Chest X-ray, PA view. Patient: 59 years old, sex M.
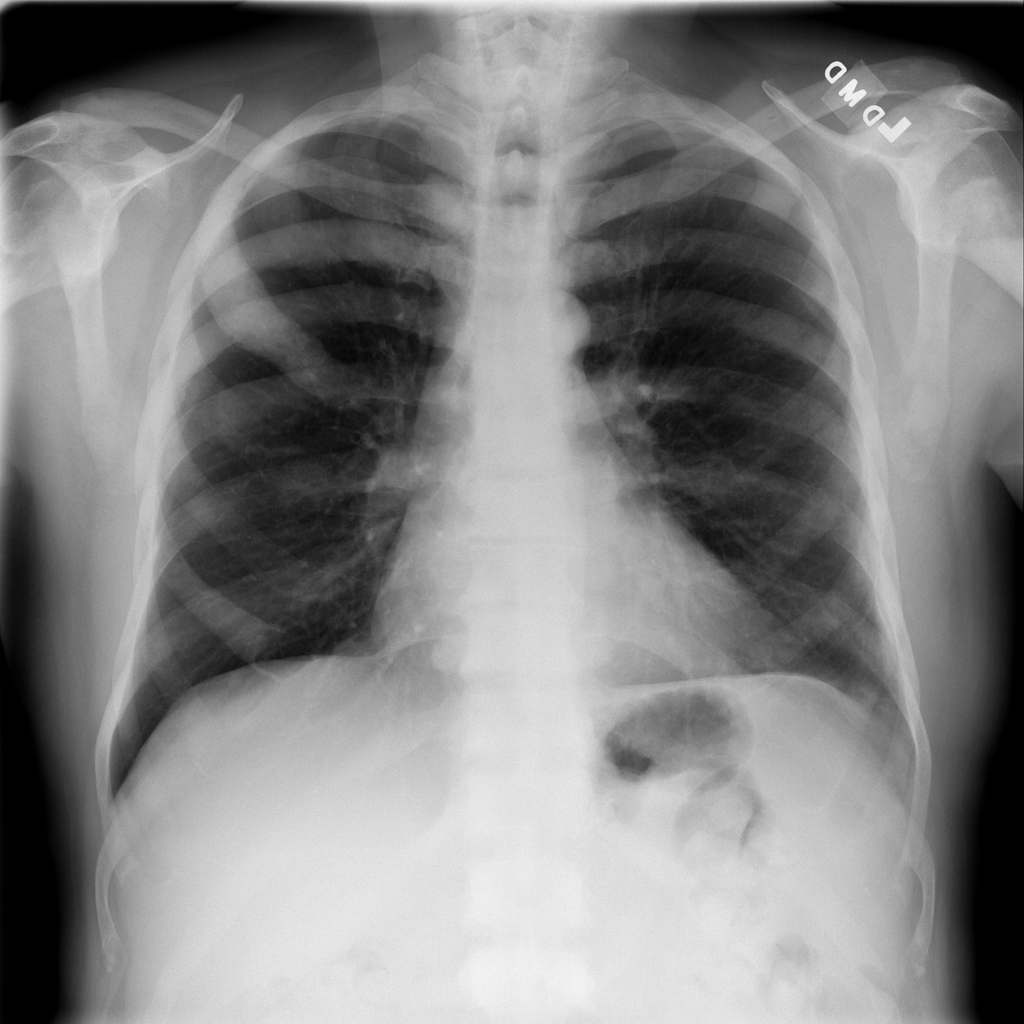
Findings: No Finding